Field crop: maize
Growth stage: 2
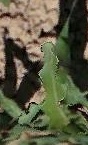
Species: maize